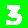
Digit: 3